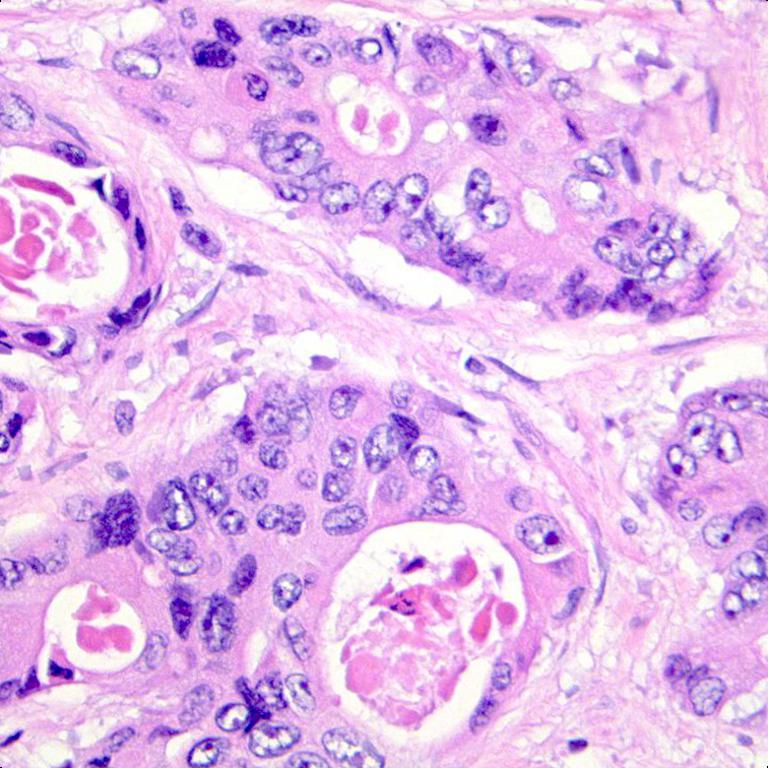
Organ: colon
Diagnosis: adenocarcinomas